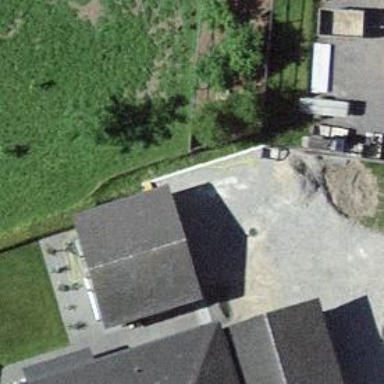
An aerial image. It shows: Garage building.